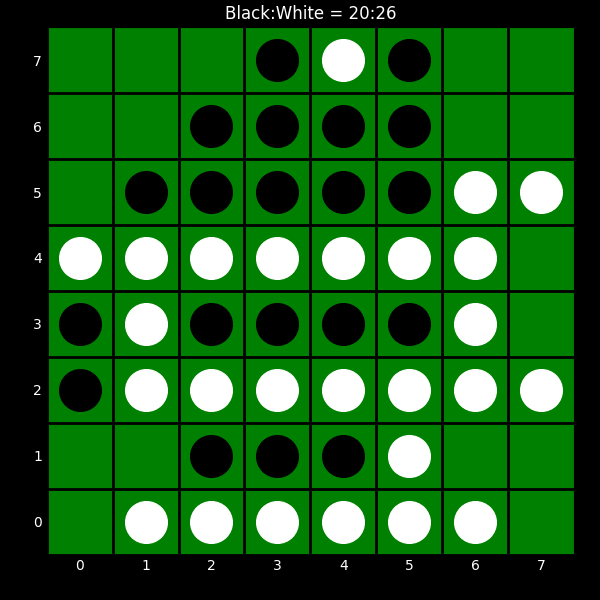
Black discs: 20
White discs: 26